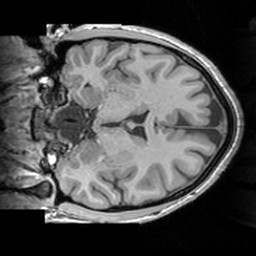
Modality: T1w
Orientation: coronal
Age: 29
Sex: female
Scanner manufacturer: siemens
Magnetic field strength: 3 T
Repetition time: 1.63 s
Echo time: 0.00311 s